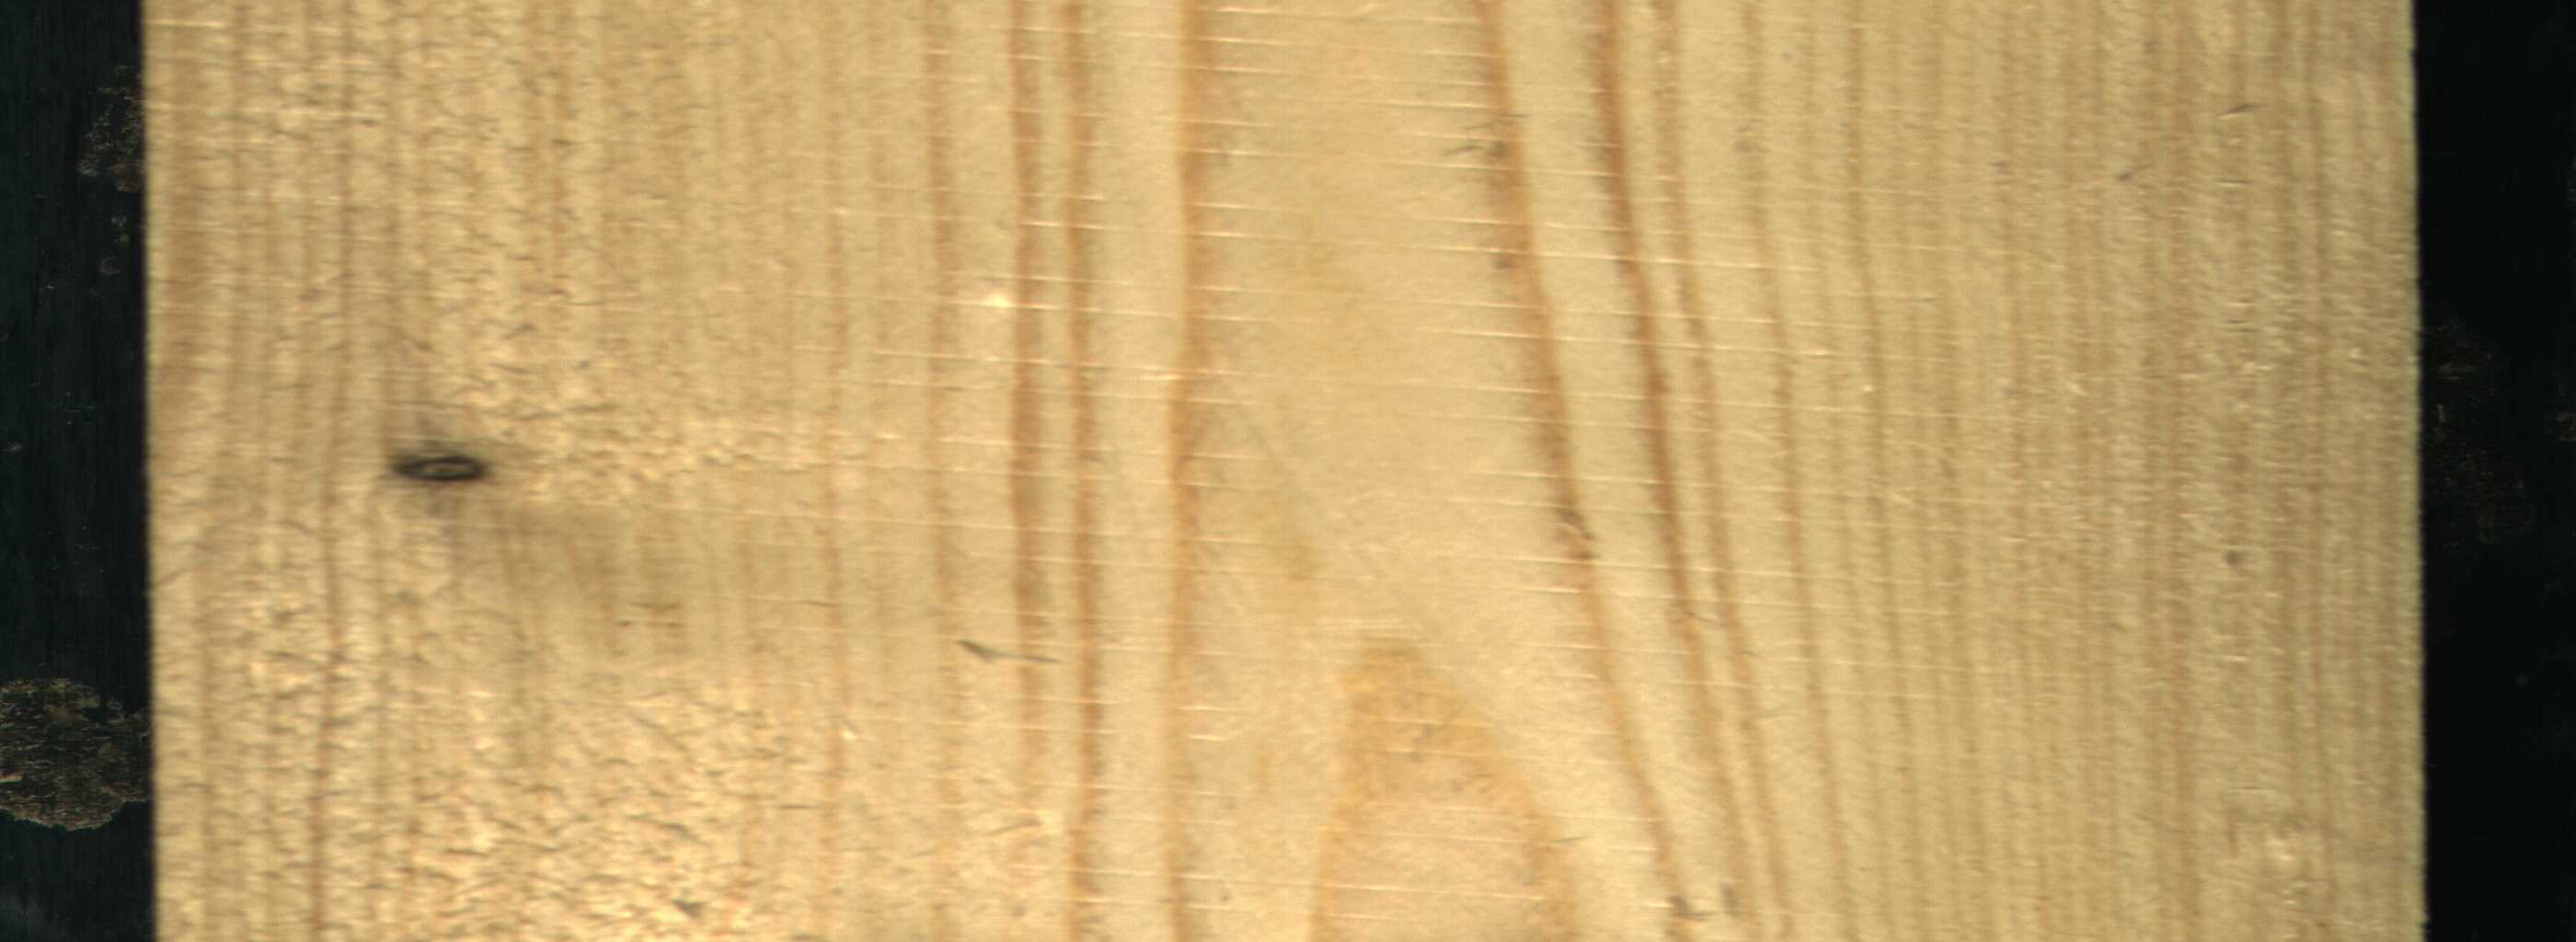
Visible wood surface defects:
Dead_Knot